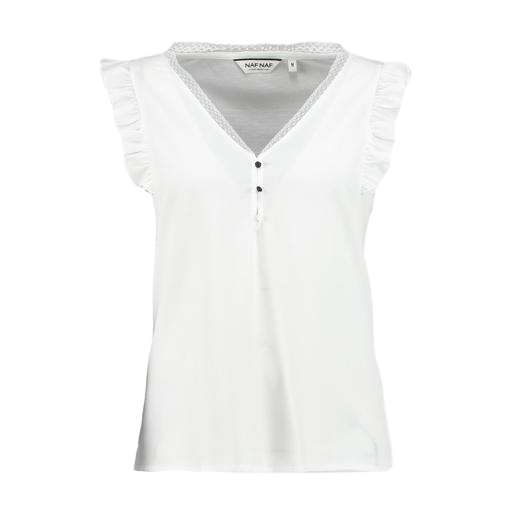
white sleeveless button, blanche women’s white tank top, short-sleeve top only macy, white background